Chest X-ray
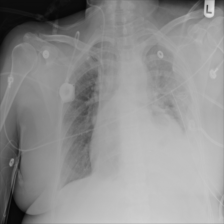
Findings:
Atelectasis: negative
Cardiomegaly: negative
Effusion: positive
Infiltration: negative
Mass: negative
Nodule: negative
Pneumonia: negative
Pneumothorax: negative
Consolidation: negative
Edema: negative
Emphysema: negative
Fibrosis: negative
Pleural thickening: negative
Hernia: negative